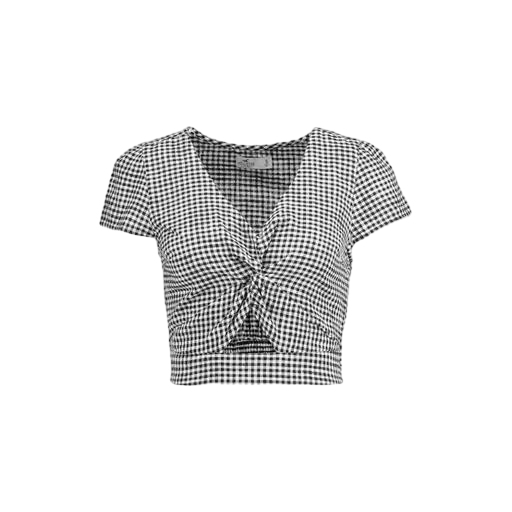
black abigail twist front crop top, black petite gingham tie-front blouse, short-sleeve top only macy, white background